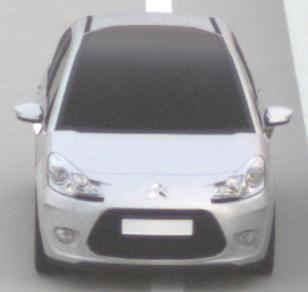
Make: Citroen
Model: C3 1.1
Detailed model: C3 (II)
Model produced from: 2010/01
Model produced until: 2012/03
Doors: 5
Color: white
Road condition: dry road
Daytime: sunrise or sunset
Contrast: low contrast